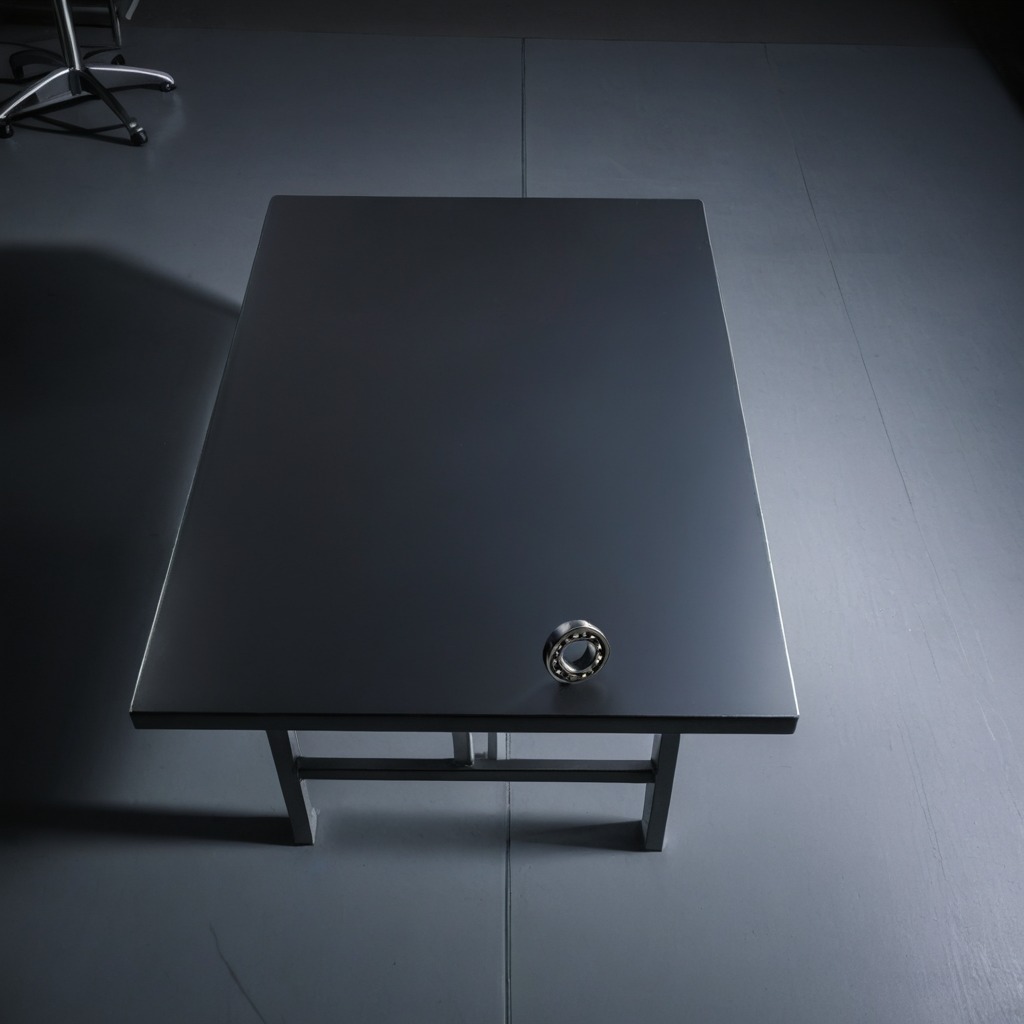
A metal ball bearing lies on the tabletop.